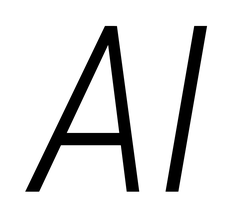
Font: Roboto-Italic_Condensed_Light_Italic